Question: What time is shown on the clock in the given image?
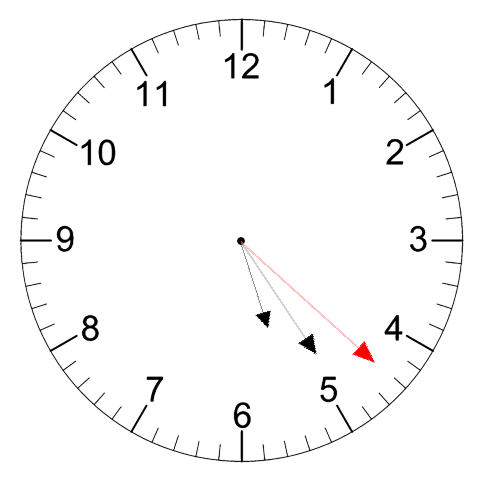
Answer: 05:24:22